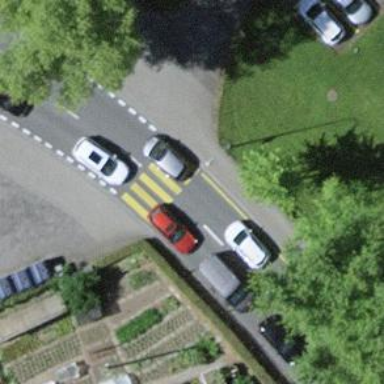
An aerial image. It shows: Kerb serving as barrier.